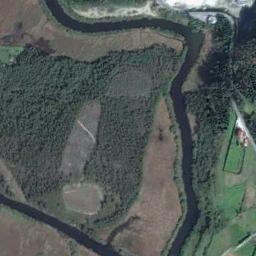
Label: river